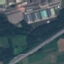
Land use / land cover class: Highway